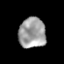
Tissue: prostate
Cell type: T cells
Senescence score: 0.3153
Nuclear area (px): 804
Mean DAPI intensity: 159.517